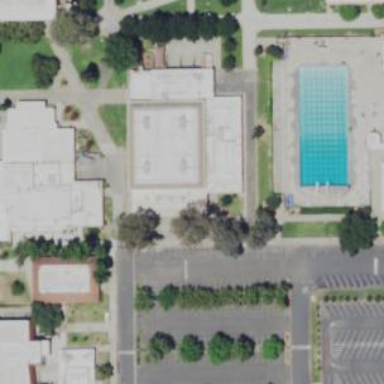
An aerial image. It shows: School building within sports center.